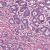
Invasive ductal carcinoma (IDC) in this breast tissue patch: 1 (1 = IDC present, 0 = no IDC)